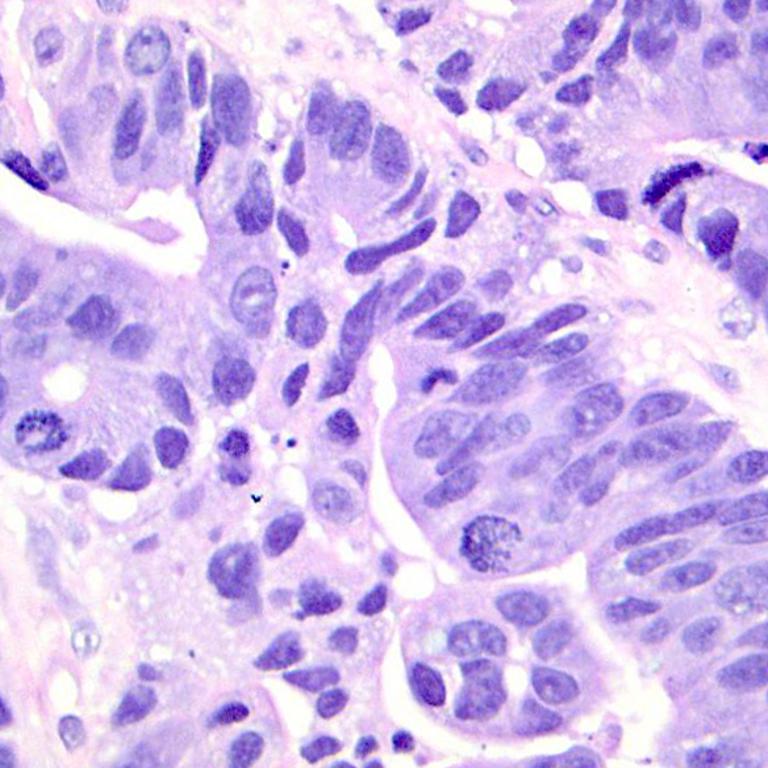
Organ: colon
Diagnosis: adenocarcinomas